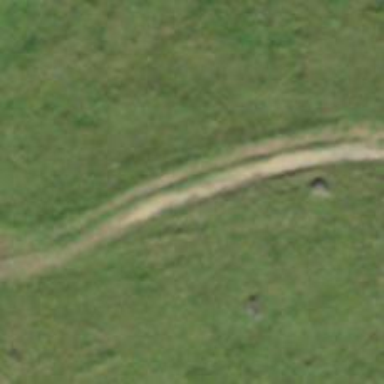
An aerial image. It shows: Track with grade3 tracktype.